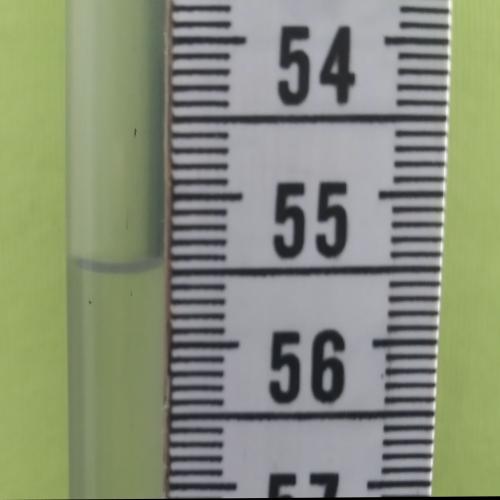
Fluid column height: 55.5 cm